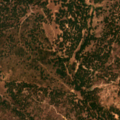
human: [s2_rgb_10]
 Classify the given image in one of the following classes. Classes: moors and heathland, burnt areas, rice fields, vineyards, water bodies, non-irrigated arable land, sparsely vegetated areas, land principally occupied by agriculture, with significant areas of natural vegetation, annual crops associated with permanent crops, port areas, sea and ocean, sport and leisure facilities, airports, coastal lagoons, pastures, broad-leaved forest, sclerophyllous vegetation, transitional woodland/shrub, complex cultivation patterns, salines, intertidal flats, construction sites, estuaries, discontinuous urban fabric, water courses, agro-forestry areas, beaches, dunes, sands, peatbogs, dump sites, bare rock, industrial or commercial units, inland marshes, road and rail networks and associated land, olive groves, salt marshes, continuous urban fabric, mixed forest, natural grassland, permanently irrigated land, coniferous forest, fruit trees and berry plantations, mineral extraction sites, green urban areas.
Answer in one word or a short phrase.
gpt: agro-forestry areas, broad-leaved forest, transitional woodland/shrub